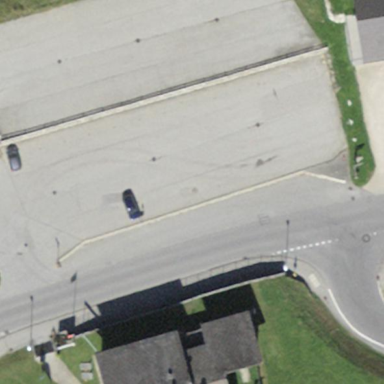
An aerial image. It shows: Parking area with surface.